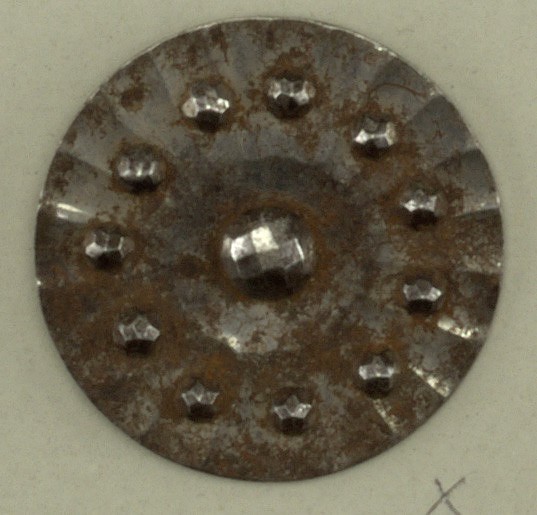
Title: Button
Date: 1801–50
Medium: Cut steel
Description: Steel button decorated with faceted steel ornaments, all have a central boss and one of two rings of bosses surrounding it; all have scalloped edge except F,H,K,L,M,N.

On card 65